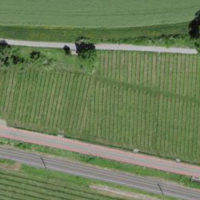
EUNIS habitat code: 40
Species observed at this site:
Berberis vulgaris